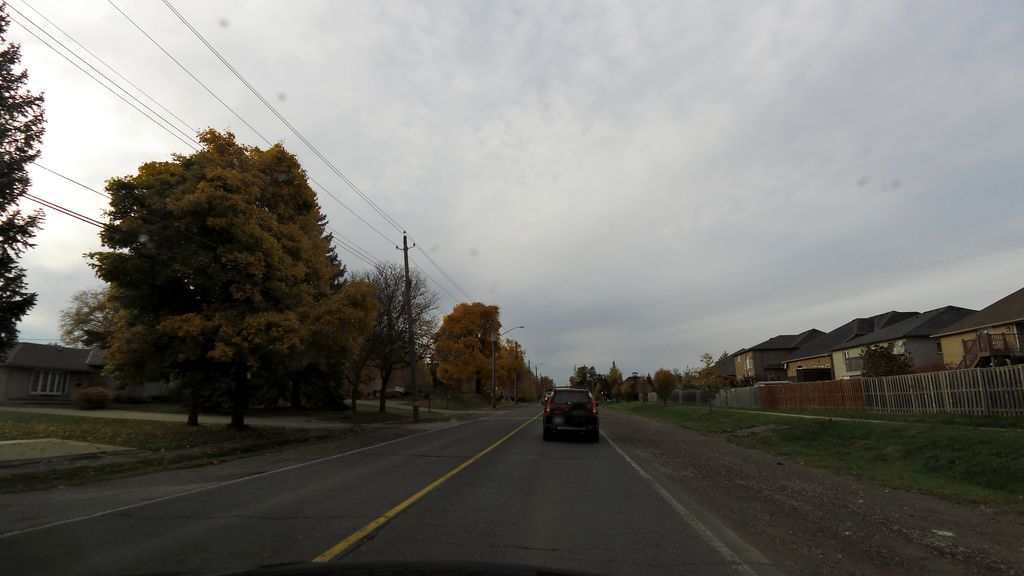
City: hamilton